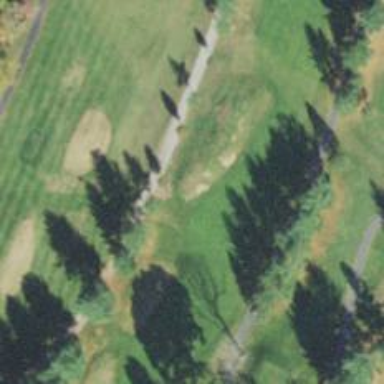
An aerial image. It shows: Service road designated as golf cart path.